Question: I need your help!
I have a image to show my problem

I want to use CSS to do this, and don't use anymore div or element because I code this in ASP.NET. Each item is showed from database.
Example:
ASP code:
'''
<ul id="vitravleNav" name="vitravleNav">
<asp:SqlDataSource ID="SqlDataSource1" runat="server"
ConnectionString="<%$ ConnectionStrings:dulich %>"
SelectCommand="SELECT top(8) [tenmenu], [urlhinh] FROM [menu] WHERE anhien=1">
</asp:SqlDataSource>
<asp:Repeater ID="Repeater1" runat="server" DataSourceID="SqlDataSource1">
<ItemTemplate>
<li>
<a href="<%# Eval("urlhinh") %>" title="<%# Eval("tenmenu") %>" ><im<%#Eval("tenmenu") %></a>
</li>
</ItemTemplate>
</asp:Repeater>
</ul>
'''
CSS code:
'''
#vitravleNav
{
margin: 0px 0px;
list-style: none;
letter-spacing: -0.5px;
font-size: 16px;
text-shadow: 0 -1px 3px #202020;
width: 100%;
height: 100%;
}
#vitravleNav li
{
display: block;
float: left;
border-right: 1px solid white;
border-left: 1px solid white;
width: 12.3%;
height: 100px;
text-align:center;
vertical-align:middle;
background-color: #0099FF;
}
#vitravleNav li:hover
{
box-shadow: inset 0 1px 4px 4px white;
}
#vitravleNav li a
{
color: white;
text-decoration: none;
text-align: center;
display: block;
line-height: 50px;
outline: none;
padding-top:40px;
}
'''
Here is the HTML output image: <URL>
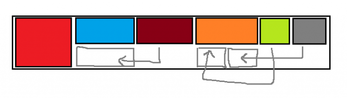
Answer: You could do this by using nth-of-type-pseudo selectors: <URL>
'''
#vitravleNav li {
position: absolute
...
}
#vitravleNav li:nth-of-type(3) {
left: 25%
}
#vitravleNav li:nth-of-type(5) {
left: 50%
}
#vitravleNav li:nth-of-type(6) {
left: 70%
}
'''
You could find a demo here, on: <URL>.
Code as <URL>.
With best regards.